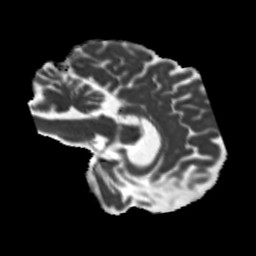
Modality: MD
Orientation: sagittal
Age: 45
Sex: male
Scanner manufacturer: siemens
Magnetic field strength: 3 T
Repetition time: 5.25 s
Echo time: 0.08 s